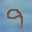
Label: 9